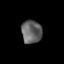
Tissue: skin
Cell type: Epithelial cells
Senescence score: 0.264
Nuclear area (px): 464
Mean DAPI intensity: 98.636